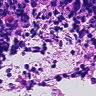
Metastatic tissue present: no